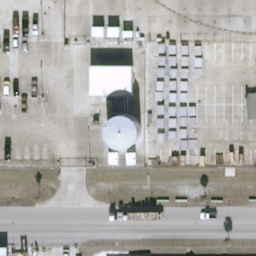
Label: storagetanks